九年级 · 画法几何学
(本小题8.0分)

如图, 已知 $\triangle A B C$ 中, $A B=A C$, 把 $\triangle A B C$ 绕 $A$ 点沿顺时针方向旋转得到 $\triangle A D E$, 连接 $B D, C E$ 交于点 $F$.

(1)求证: $\triangle A E C \cong \triangle A D B$;

(2)若 $A B=3, \angle B A C=45^{\circ}$, 当四边形 $A D F C$ 是菱形时, 求 $B F$ 的长.

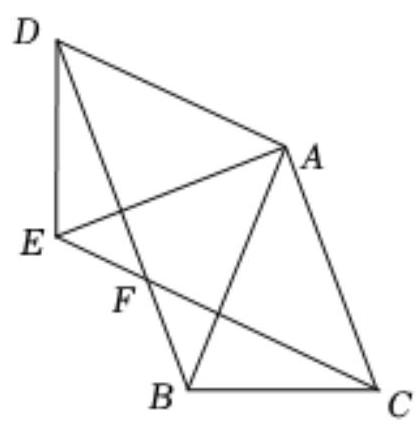
答案: 解(1)由旋转的性质得: $\triangle A B C \cong \triangle A D E$, 且 $A B=A C$,

$\therefore A E=A D, \quad A C=A B, \angle B A C=\angle D A E$,
$\therefore \angle B A C+\angle B A E=\angle D A E+\angle B A E$, 即 $\angle C A E=\angle D A B$,

在 $\triangle A E C$ 和 $\triangle A D B$ 中,

$\left\{\begin{array}{l}A E=A D \\ \angle C A E=\angle D A B, \\ A C=A B\end{array}\right.$

$\therefore \triangle A E C \cong \triangle A D B(S A S)$;

(2) $\because$ 四边形 $A D F C$ 是菱形, 且 $\angle B A C=45^{\circ}$,

$\therefore \angle D B A=\angle B D A=45^{\circ}$,

$\therefore \triangle A B D$ 为直角边为 3 的等腰直角三角形,

$\therefore B D^{2}=2 A B^{2}$, 即 $B D=3 \sqrt{2}$,

$\therefore A D=D F=F C=A C=A B=3$,

$\therefore B F=B D-D F=3 \sqrt{2}-3$.

解析: (1)利用 $S A S$ 证明 $\triangle A E C \cong \triangle A D B$ 即可;

(2)证明出 $\triangle A B D$ 为直角边为 2 的等腰直角三角形, 则 $B D^{2}=2 A B^{2}$, 即 $B D=3 \sqrt{2}$, 则有 $B F=B D-$ $D F=3 \sqrt{2}-3$.

本题主要考查了旋转的性质, 等腰三角形的判定与性质, 全等三角形的判定与性质等知识, 证明出 $\Delta$ $A B D$ 为直角边为 2 的等腰直角三角形是解题的关键.